Interaction volume radius: 10 \u00c5
Interaction volume height: 10 \u00c5
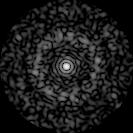
Disorder parameter: 0.8497